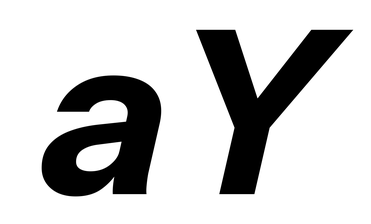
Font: InstrumentSans-Italic_Bold_Italic